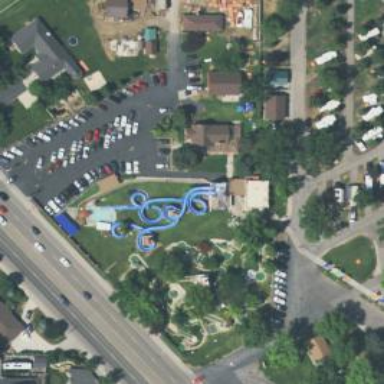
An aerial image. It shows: Water slide attraction.